Field crop: maize
Growth stage: 2
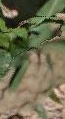
Species: maize